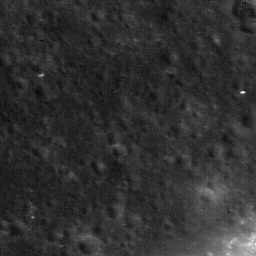
Host type: background_regolith
Lunar coordinates: latitude nan, longitude nan